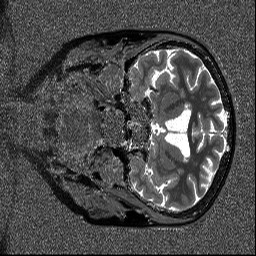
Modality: T1map
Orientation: coronal
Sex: female